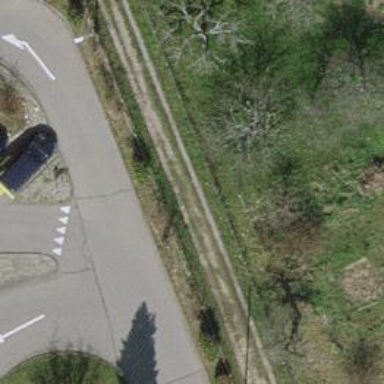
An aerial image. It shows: Hedge acting as barrier.